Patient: sex M, age 78
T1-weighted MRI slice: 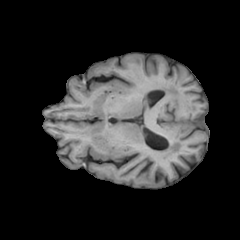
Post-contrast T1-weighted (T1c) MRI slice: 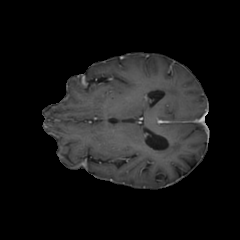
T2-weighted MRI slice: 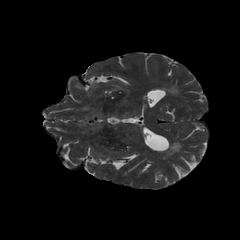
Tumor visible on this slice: no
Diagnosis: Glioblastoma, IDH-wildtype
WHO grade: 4